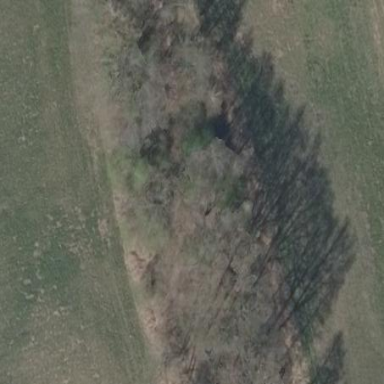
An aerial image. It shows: Deciduous broadleaved forest.